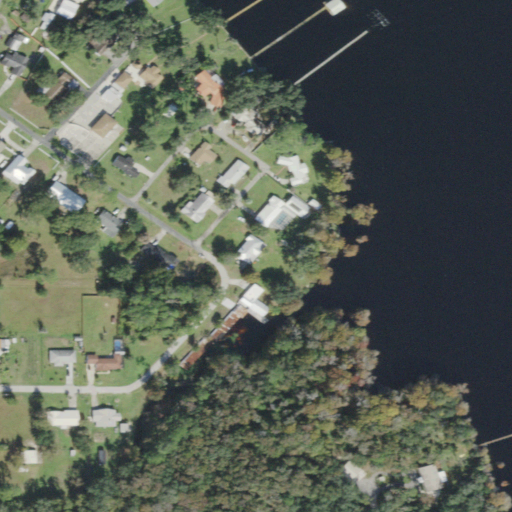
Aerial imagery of cape in Florida named Hurricane Point containing open water, open development, evergreen forest, woody wetlands, low intensity development, medium intensity development, pasture, herbaceous wetlands, shrub, and grassland